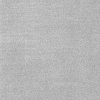
Atmospheric dust classification: dusty